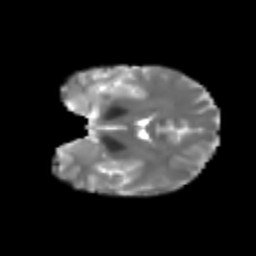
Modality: T2w
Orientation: coronal
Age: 21
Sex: female
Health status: healthy